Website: walmart
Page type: account-selection
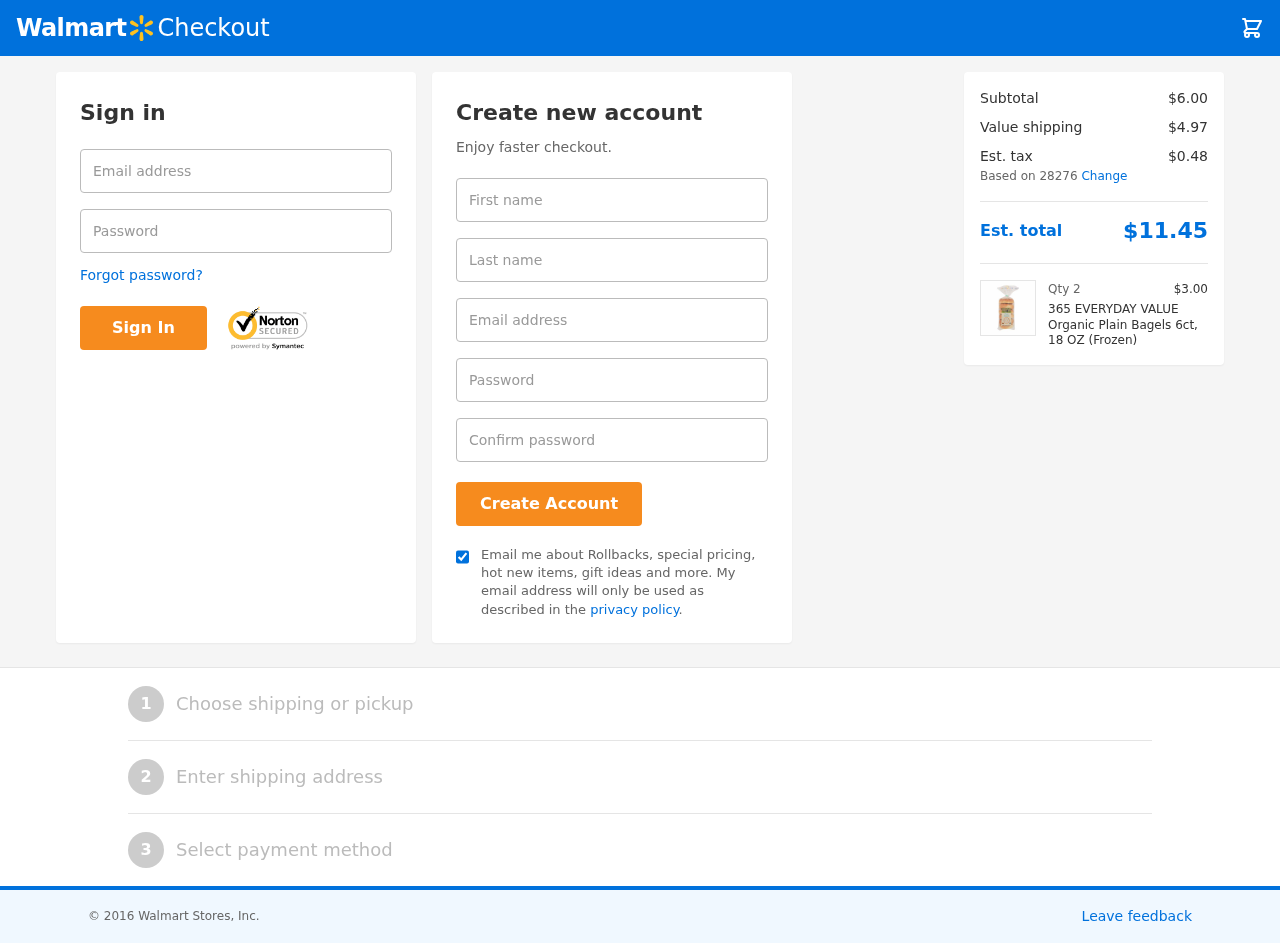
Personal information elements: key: PII_EMAIL
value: dgay@yahoo.com
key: PII_FIRSTNAME
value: Douglas
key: PII_LASTNAME
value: Gay
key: PII_LOGIN_USERNAME
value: douglas.gay
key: PII_POSTCODE
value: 28276
Product elements: key: PRODUCT1_NAME
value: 365 EVERYDAY VALUE Organic Plain Bagels 6ct, 18 OZ (Frozen)
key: PRODUCT1_PRICE
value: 3
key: PRODUCT1_QUANTITY
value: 2
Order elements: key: ORDER_SUBTOTAL
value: $6.00
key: ORDER_SHIPPING_COST
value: $4.97
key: ORDER_TAX
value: $0.48
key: ORDER_TOTAL
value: $11.45